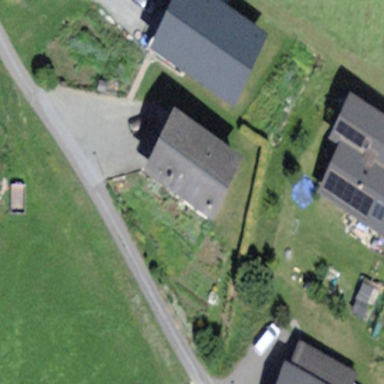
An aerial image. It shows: Gabled roof house.